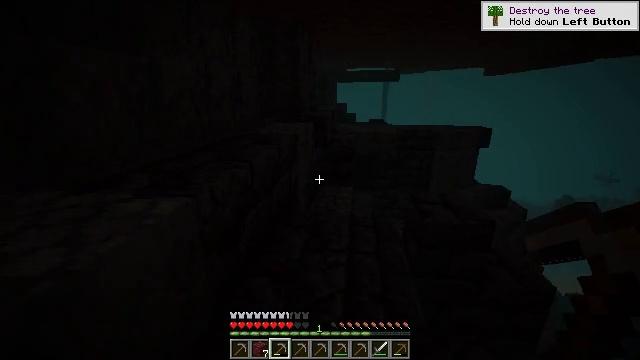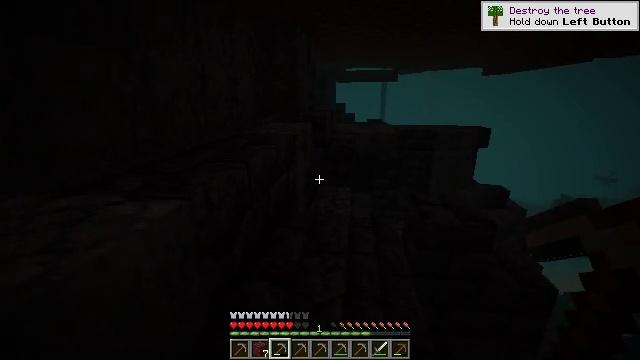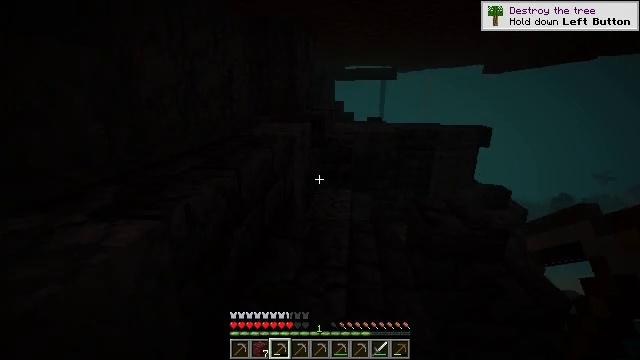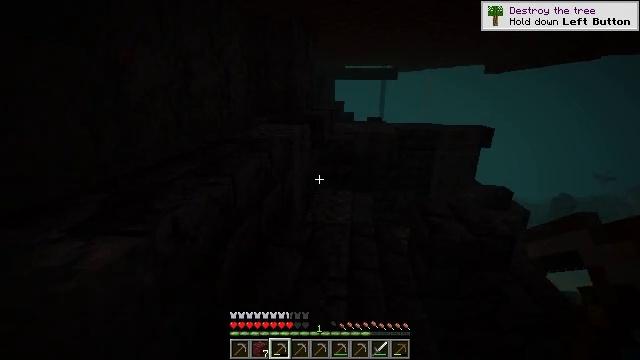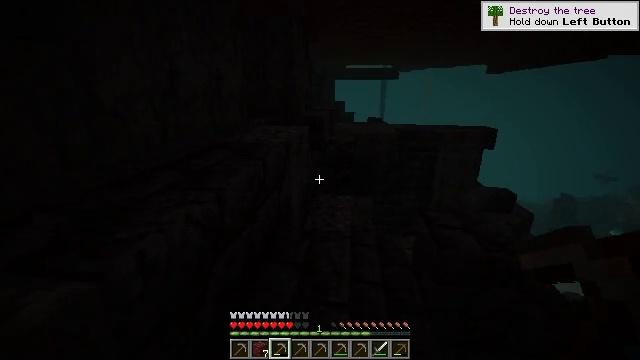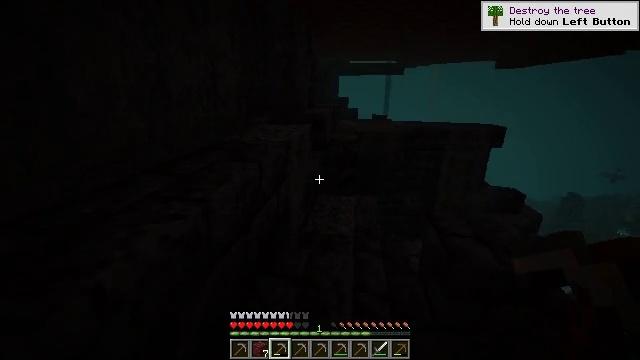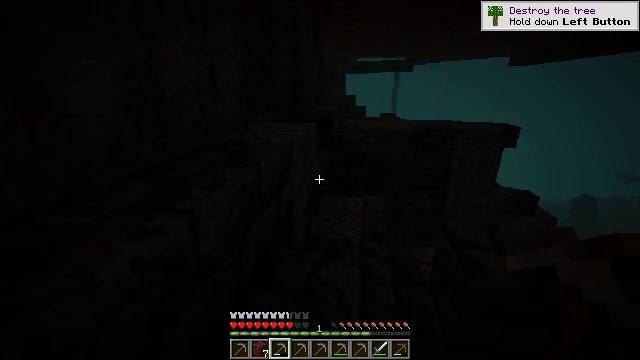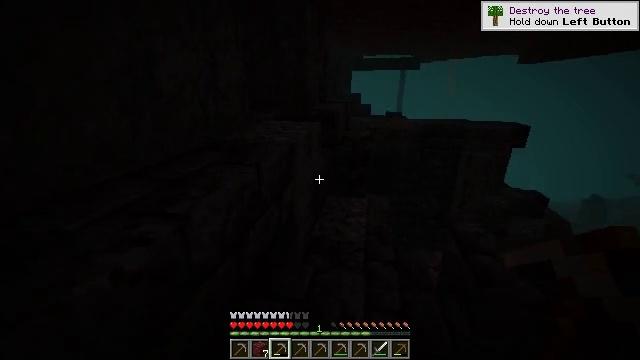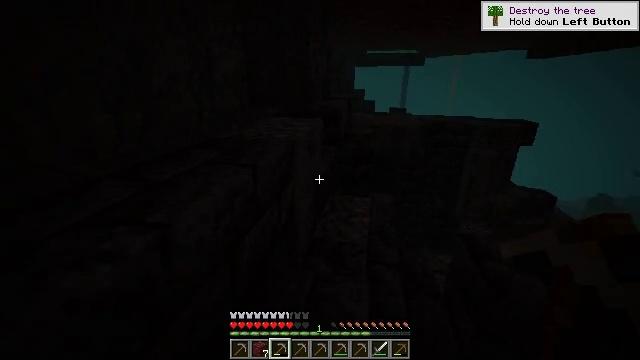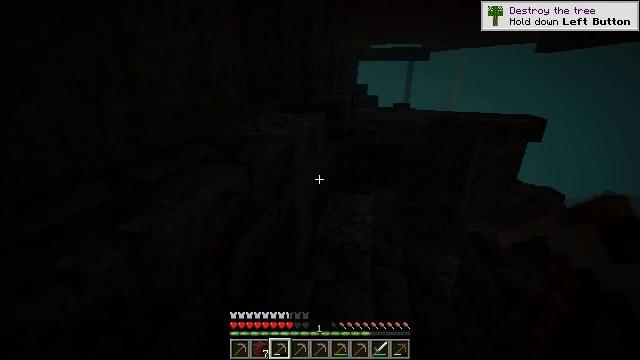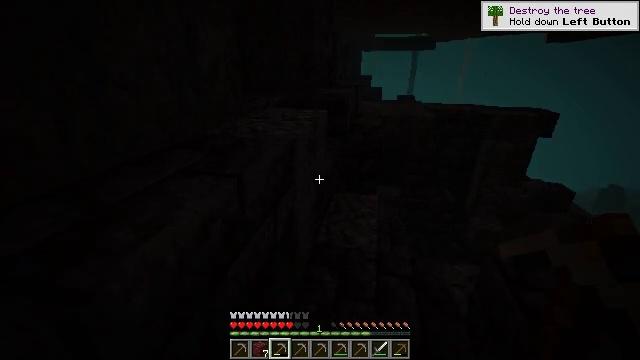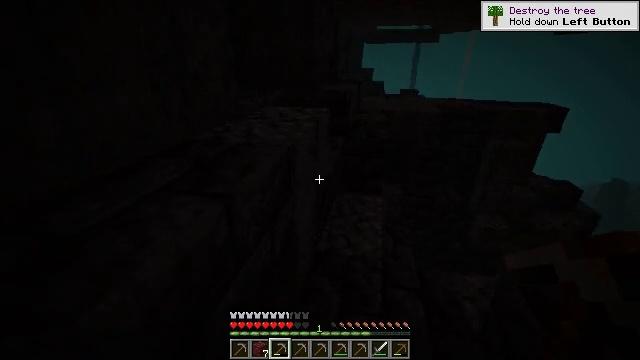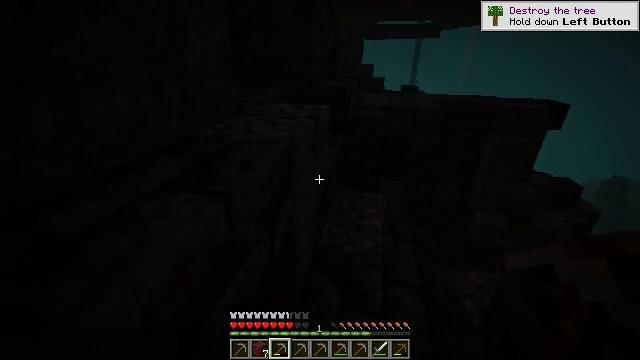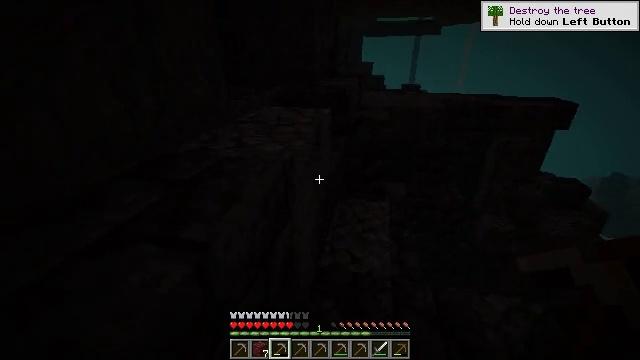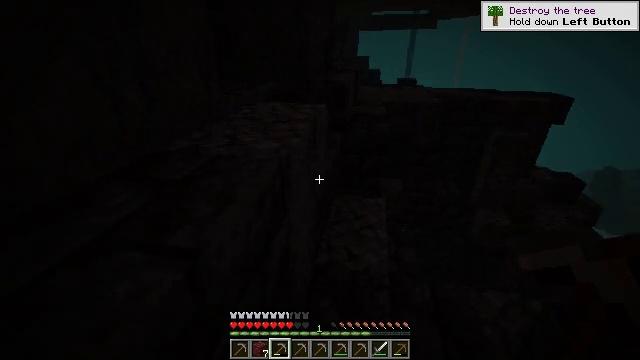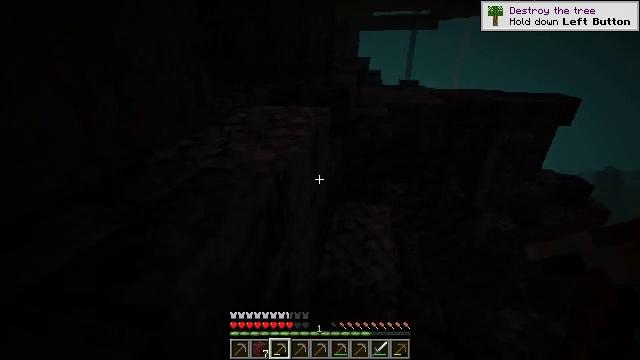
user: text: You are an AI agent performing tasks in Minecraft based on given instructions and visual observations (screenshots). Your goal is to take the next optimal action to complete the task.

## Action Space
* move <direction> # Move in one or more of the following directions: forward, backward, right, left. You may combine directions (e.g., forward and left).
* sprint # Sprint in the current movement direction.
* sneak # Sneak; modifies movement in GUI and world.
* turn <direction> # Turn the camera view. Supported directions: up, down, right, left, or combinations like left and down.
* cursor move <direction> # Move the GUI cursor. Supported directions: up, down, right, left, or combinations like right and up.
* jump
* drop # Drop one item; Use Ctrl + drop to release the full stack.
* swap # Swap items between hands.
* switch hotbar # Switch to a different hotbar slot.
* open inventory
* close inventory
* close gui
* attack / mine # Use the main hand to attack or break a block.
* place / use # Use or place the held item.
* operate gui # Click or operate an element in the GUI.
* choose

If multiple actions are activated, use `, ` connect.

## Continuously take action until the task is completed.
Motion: motion action
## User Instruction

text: Mine cracked polished blackstone bricks from a fortress.
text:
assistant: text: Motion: move forward
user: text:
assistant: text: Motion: move forward
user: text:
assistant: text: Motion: move forward
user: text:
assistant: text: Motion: move forward
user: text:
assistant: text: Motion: move forward
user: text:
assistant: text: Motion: move forward, turn left
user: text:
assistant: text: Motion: move forward, turn left
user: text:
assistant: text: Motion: move forward
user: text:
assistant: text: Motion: move forward, turn down
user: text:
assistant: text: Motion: move forward, turn down
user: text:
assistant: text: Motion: move forward, turn down
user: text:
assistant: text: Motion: move forward
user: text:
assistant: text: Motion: move forward
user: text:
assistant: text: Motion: move forward, turn down
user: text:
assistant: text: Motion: move forward
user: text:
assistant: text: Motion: move forward
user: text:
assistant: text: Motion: move forward, turn right
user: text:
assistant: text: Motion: move forward, turn right and up
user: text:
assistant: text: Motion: move forward, turn right and up
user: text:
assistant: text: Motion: move forward, turn right and up
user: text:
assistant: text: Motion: move forward
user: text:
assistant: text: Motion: move forward
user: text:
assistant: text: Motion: move forward
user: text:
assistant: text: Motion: move forward
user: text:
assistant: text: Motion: move forward, turn left
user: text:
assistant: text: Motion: move forward, turn left
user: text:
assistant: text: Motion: move forward, turn left
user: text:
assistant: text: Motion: move forward, turn left
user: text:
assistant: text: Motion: move forward
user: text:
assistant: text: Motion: move forward